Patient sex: F
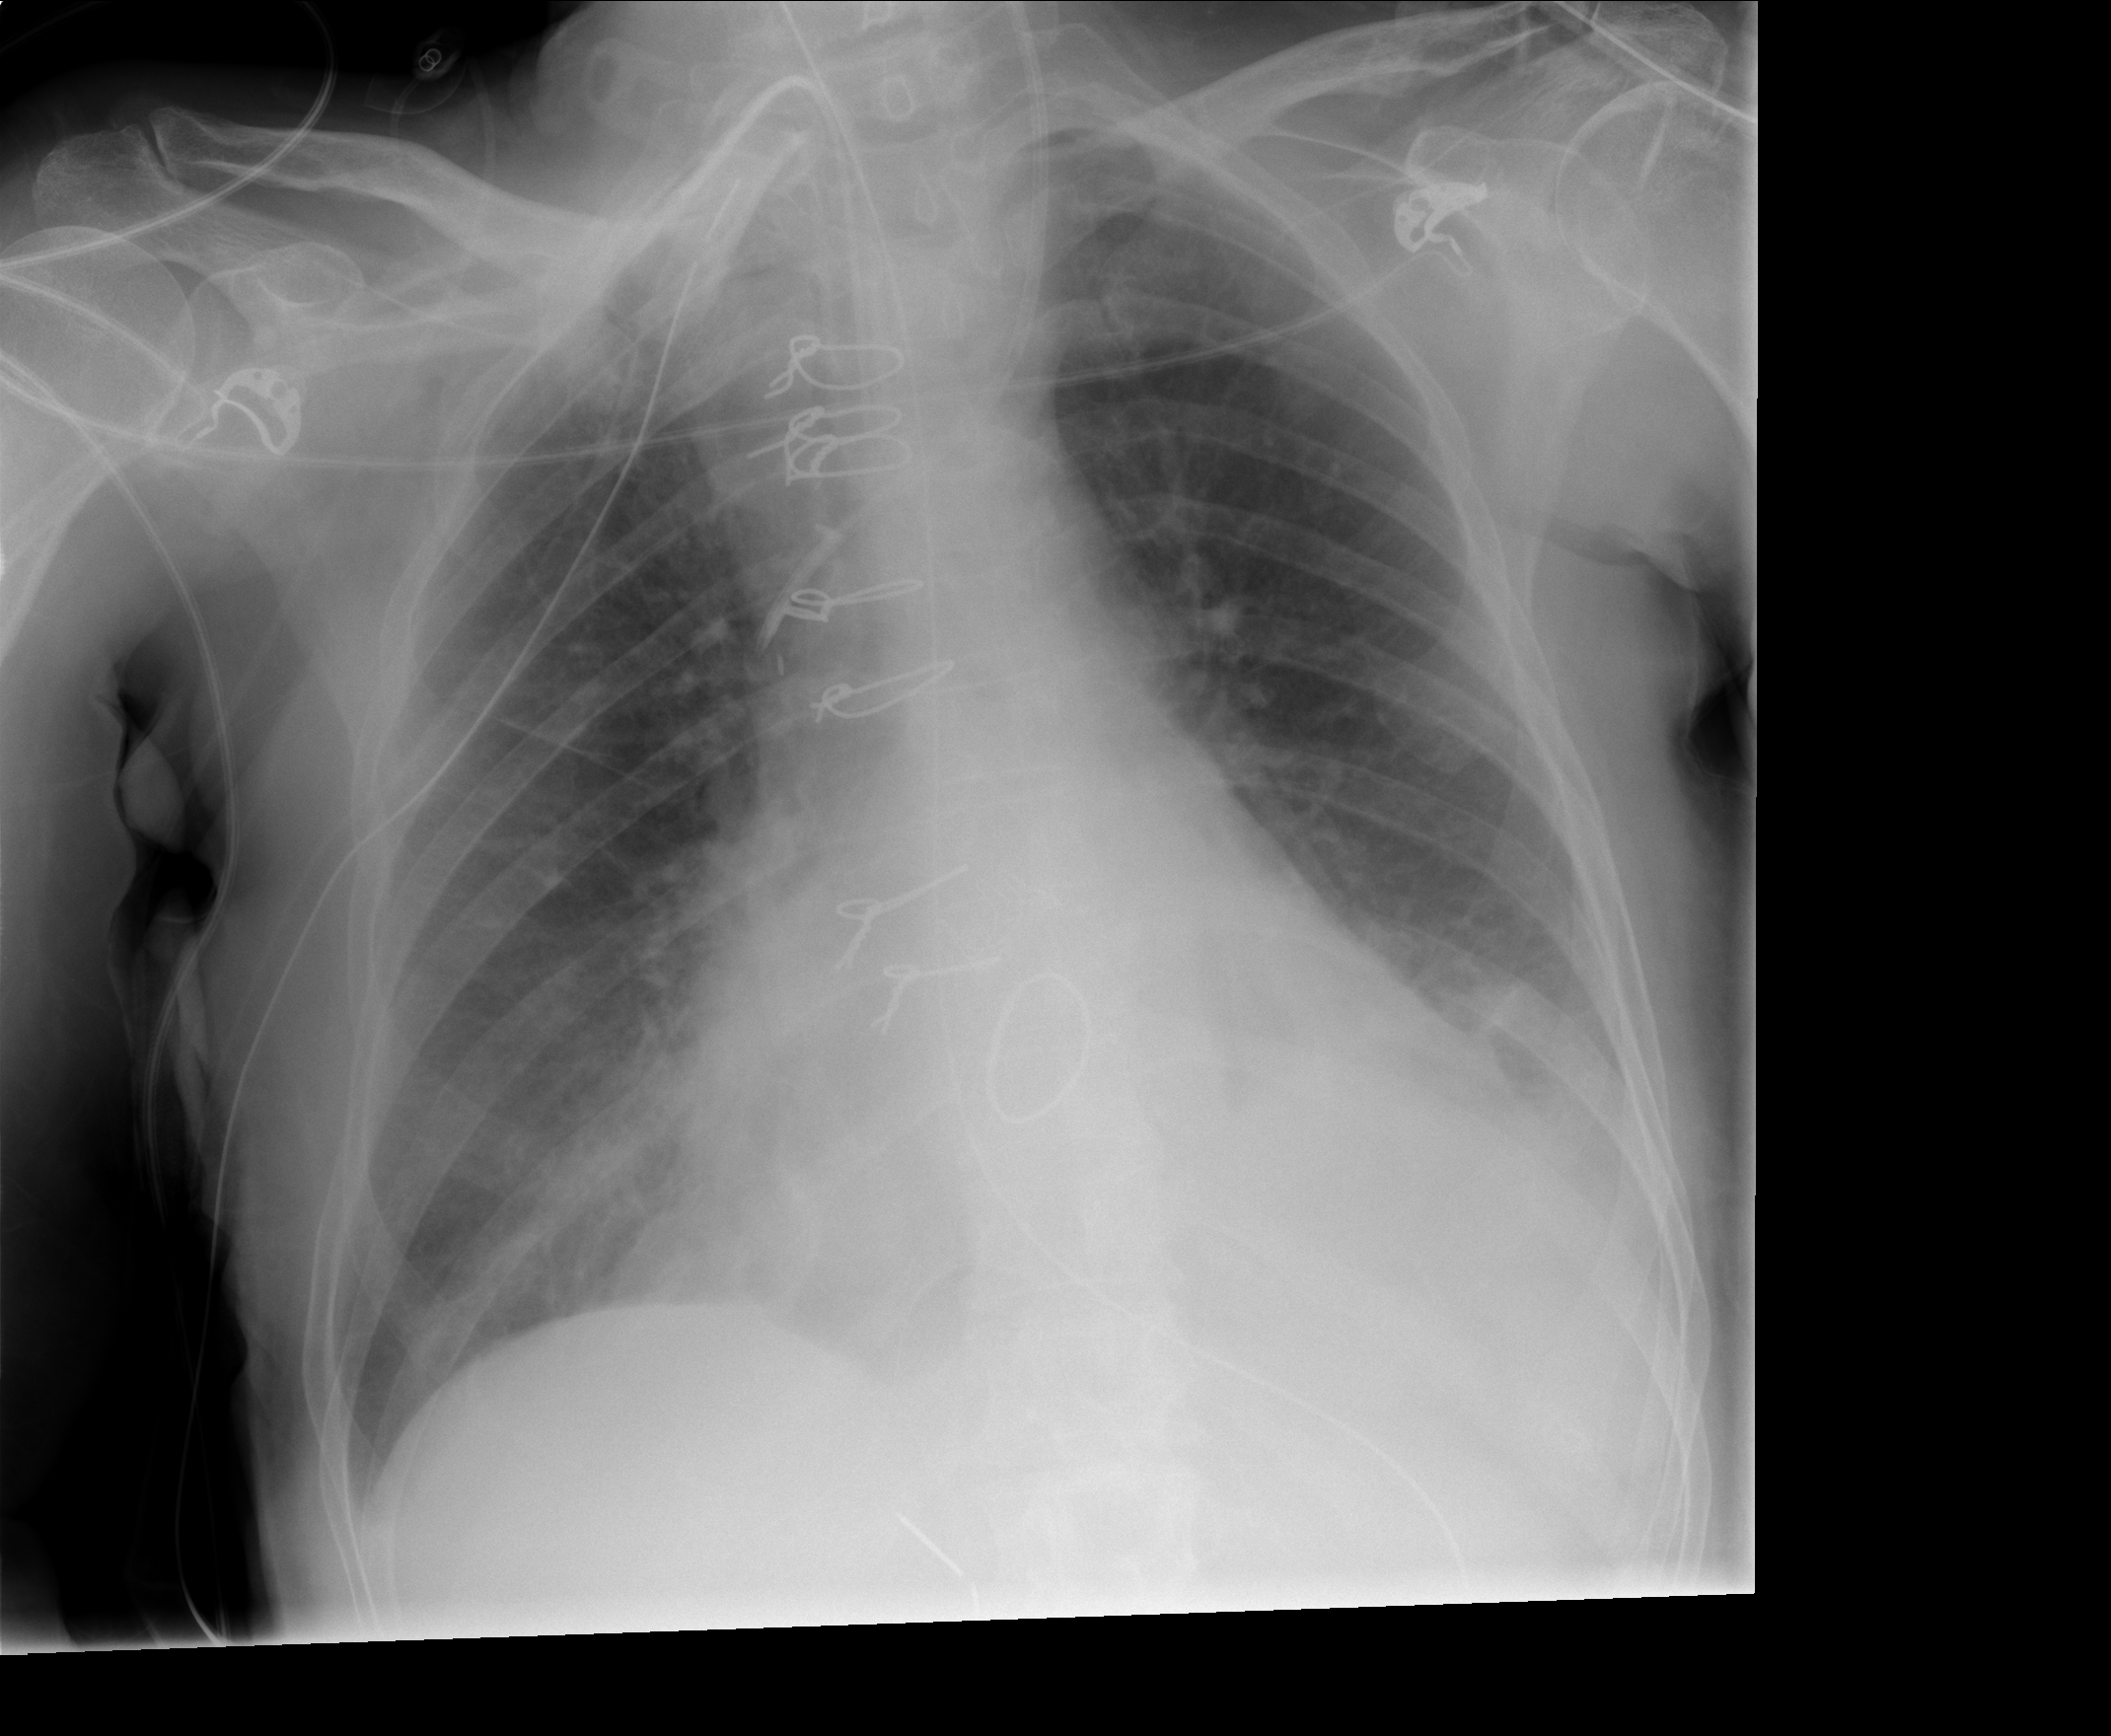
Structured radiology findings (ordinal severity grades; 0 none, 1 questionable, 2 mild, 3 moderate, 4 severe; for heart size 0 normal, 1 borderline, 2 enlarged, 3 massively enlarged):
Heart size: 2
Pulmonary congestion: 2
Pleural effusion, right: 0
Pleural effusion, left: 2
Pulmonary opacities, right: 2
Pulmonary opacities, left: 0
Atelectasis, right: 2
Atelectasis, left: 2